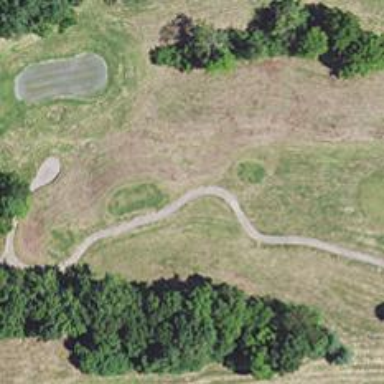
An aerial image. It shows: Path for both road and golf.